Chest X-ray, PA view. Patient: 25 years old, sex M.
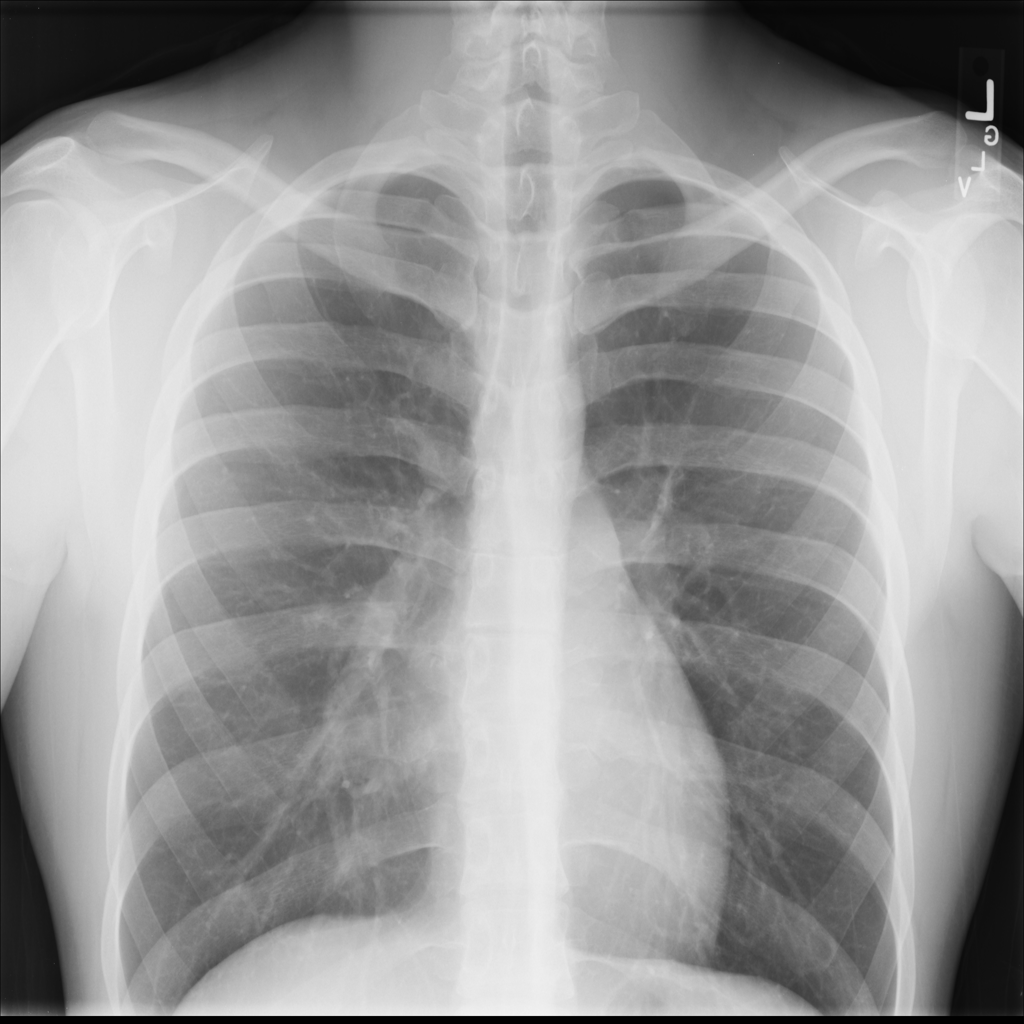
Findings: No Finding